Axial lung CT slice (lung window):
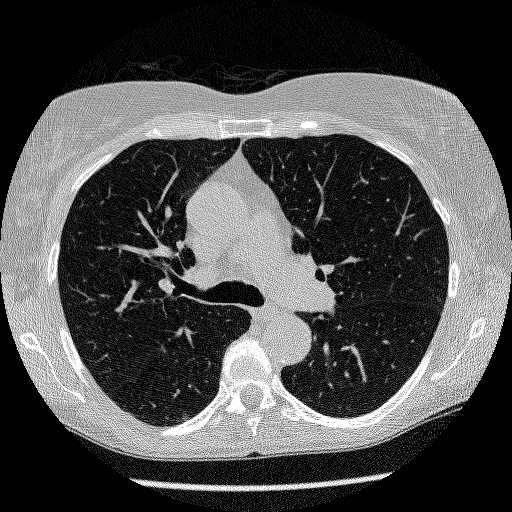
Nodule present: no